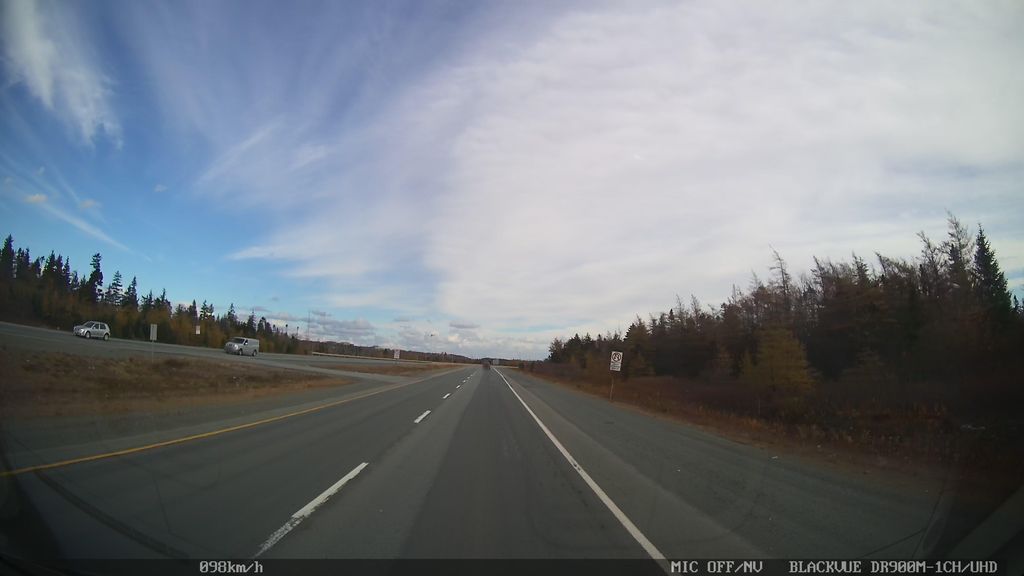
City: halifax